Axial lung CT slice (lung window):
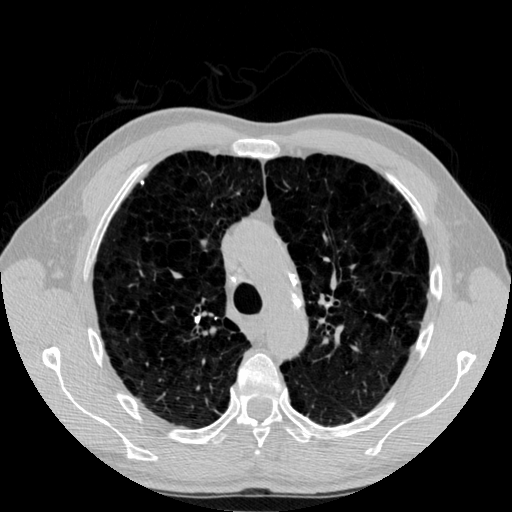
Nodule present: no